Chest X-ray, PA view. Patient: 31 years old, sex M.
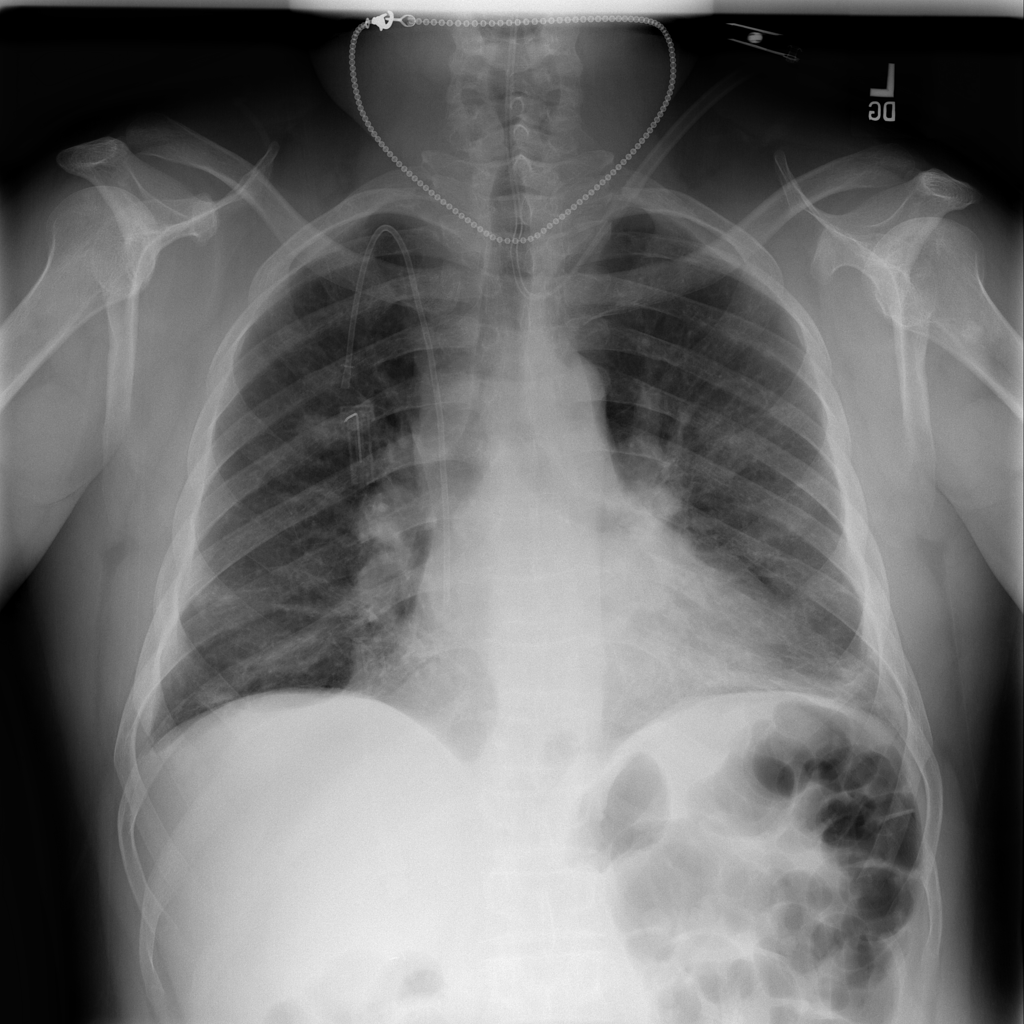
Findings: Atelectasis, Effusion, Infiltration, Pneumonia